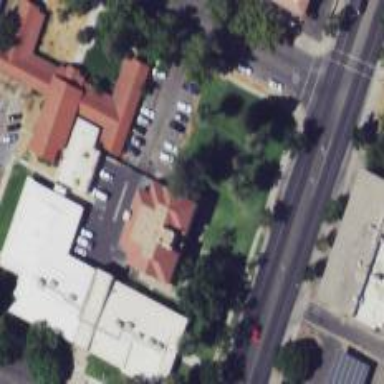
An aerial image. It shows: Commercial building that serves as courthouse.